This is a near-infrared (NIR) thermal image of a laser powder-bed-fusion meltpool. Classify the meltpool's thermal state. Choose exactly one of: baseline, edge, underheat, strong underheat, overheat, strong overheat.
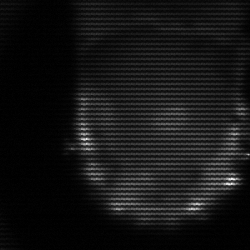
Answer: baseline